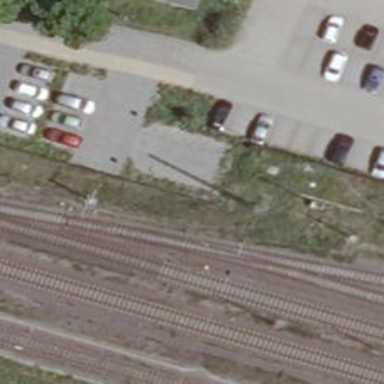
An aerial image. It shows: Railway switch with the turnout side on the right.